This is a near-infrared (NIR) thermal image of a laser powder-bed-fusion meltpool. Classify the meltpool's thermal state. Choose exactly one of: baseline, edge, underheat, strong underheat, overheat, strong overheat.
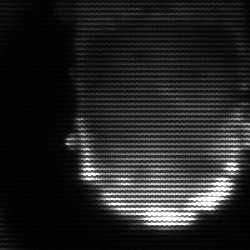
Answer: baseline